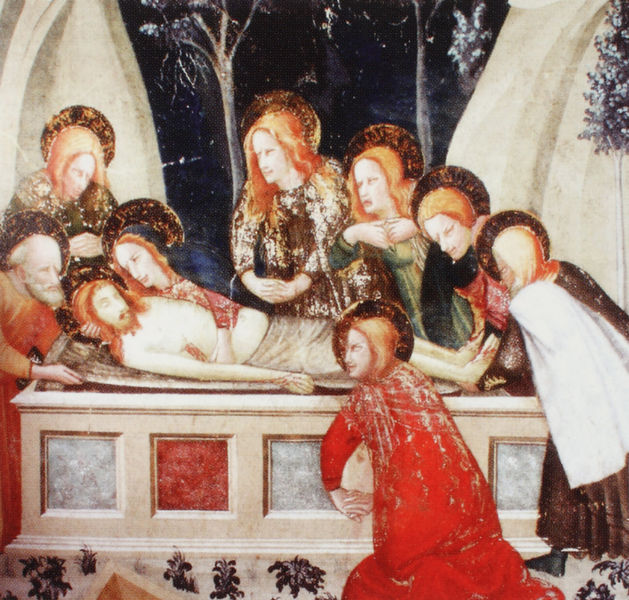
Titel: Fresken des Kloster von Pedralbes; Kapelle St. Michael
Künstler: Ferrer Bassa
Standort: Barcelona/ Pedralbes (EU - E)
Schlagwörter: baum, blau, mann, weiß, frauen, haar, schwarz, rot, tuch, toter, umarmung, füsse, arch, blue, hands, hat, men, people, red, religious, robes, white, women, black, dress, face, gray, green, hair, lady, painting, robe, table, woman, yellow, bed, picture, brown, heiligenschein, sarg, christus, grab, jesus, schmerz, angels, classic, man, sky, stone, tree, head, orange, trees, death, feet, heilige, night, side, drawing, mother, beard, saint, grablegung, faces, dead, marble, person, madonna, arms, clothes, square, medieval, religion, squares, god, christ, tent, sleeping, fresco, christian, mary, altar, carving, christianity, saints, tan, bible, kneeling, body, praying, grave, stars, veil, crucifiction, halo, holy, blood, wound, tomb, corpse, jesus christ, beards, burial, resurrection, sepulchre, coffin, mourners, halos, apostles, haloes, disciples, greem, 1600, giotto, deciples, wjote, frescoes, entombment, parying, spear wound, nail mark, mary magdelaine, haalos, arble, mason, enternment, robered, b;acl, brpwm, iconology, crown thorns, leves, mediaeval, nine persons, jesis